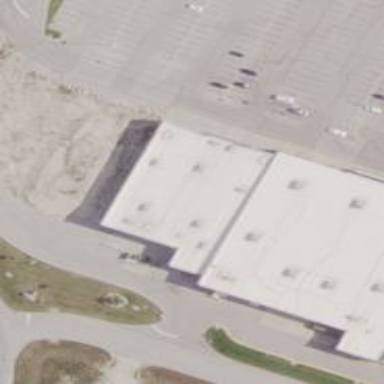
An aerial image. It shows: Building.